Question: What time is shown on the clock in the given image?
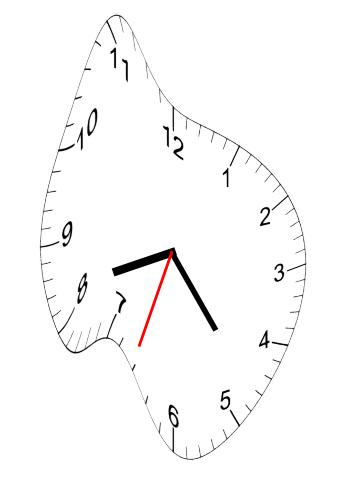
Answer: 08:23:33